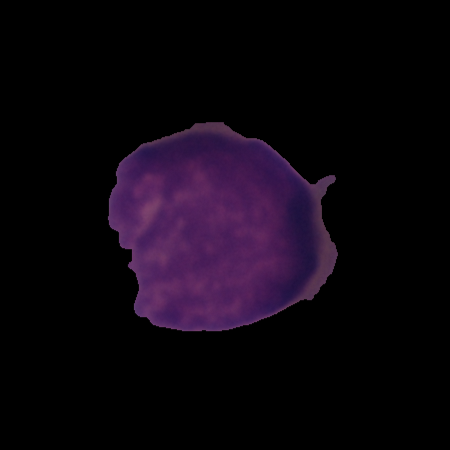
Label: cancer